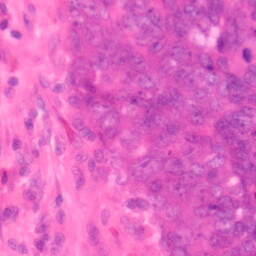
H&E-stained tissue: Colon